Question: Sorry for this rather simple question, but I know almost nothing of rails.
What I want to do is that when I'm registering an "Articulo" I would like to choose some default values that they would be given by an attribute of a model, specifically, the attribute "rut_prov" from the model "Proovedor".
This is what I have.
'''
def new
@articulo = Articulo.new
@proveedors = Proveedor.all
respond_with(@articulo)
end
'''
'''
<div class="container">
<h1>Nuevo articulo de venta</h1>
<%= render 'form' %>
'''
'''
<div class="field">
<%= f.label :rut_del_proveedor %><br>
<%= f.select :rut_prov, @proveedors, :class => 'genForm_dropBox' %>
</div>
'''

So, I know the problem is '<%= f.select :rut_prov, @proveedors, :class => 'genForm_dropBox' %>', but I don't know how to make appear as options the values of "rut_prov" of the records I have registered of the model "Proovedor".
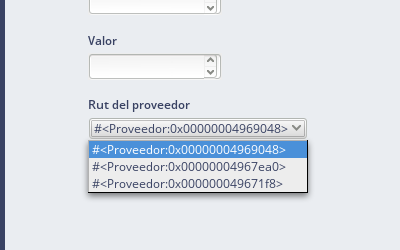
Answer: You can use <URL> method. The following example displays the result of 'rut_prov' method call on view and passes 'rut_prov' of selected as param:
'''
<%= f.collection_select :rut_prov, @proveedors, :rut_prov, :rut_prov, class: 'getForm_dropBox' %>
'''
BTW, I recommend using English variables/classes/methods names. So it should be 'Provider' instead of 'Provedoor', 'Article' instead of 'Articulo' etc.